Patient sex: M
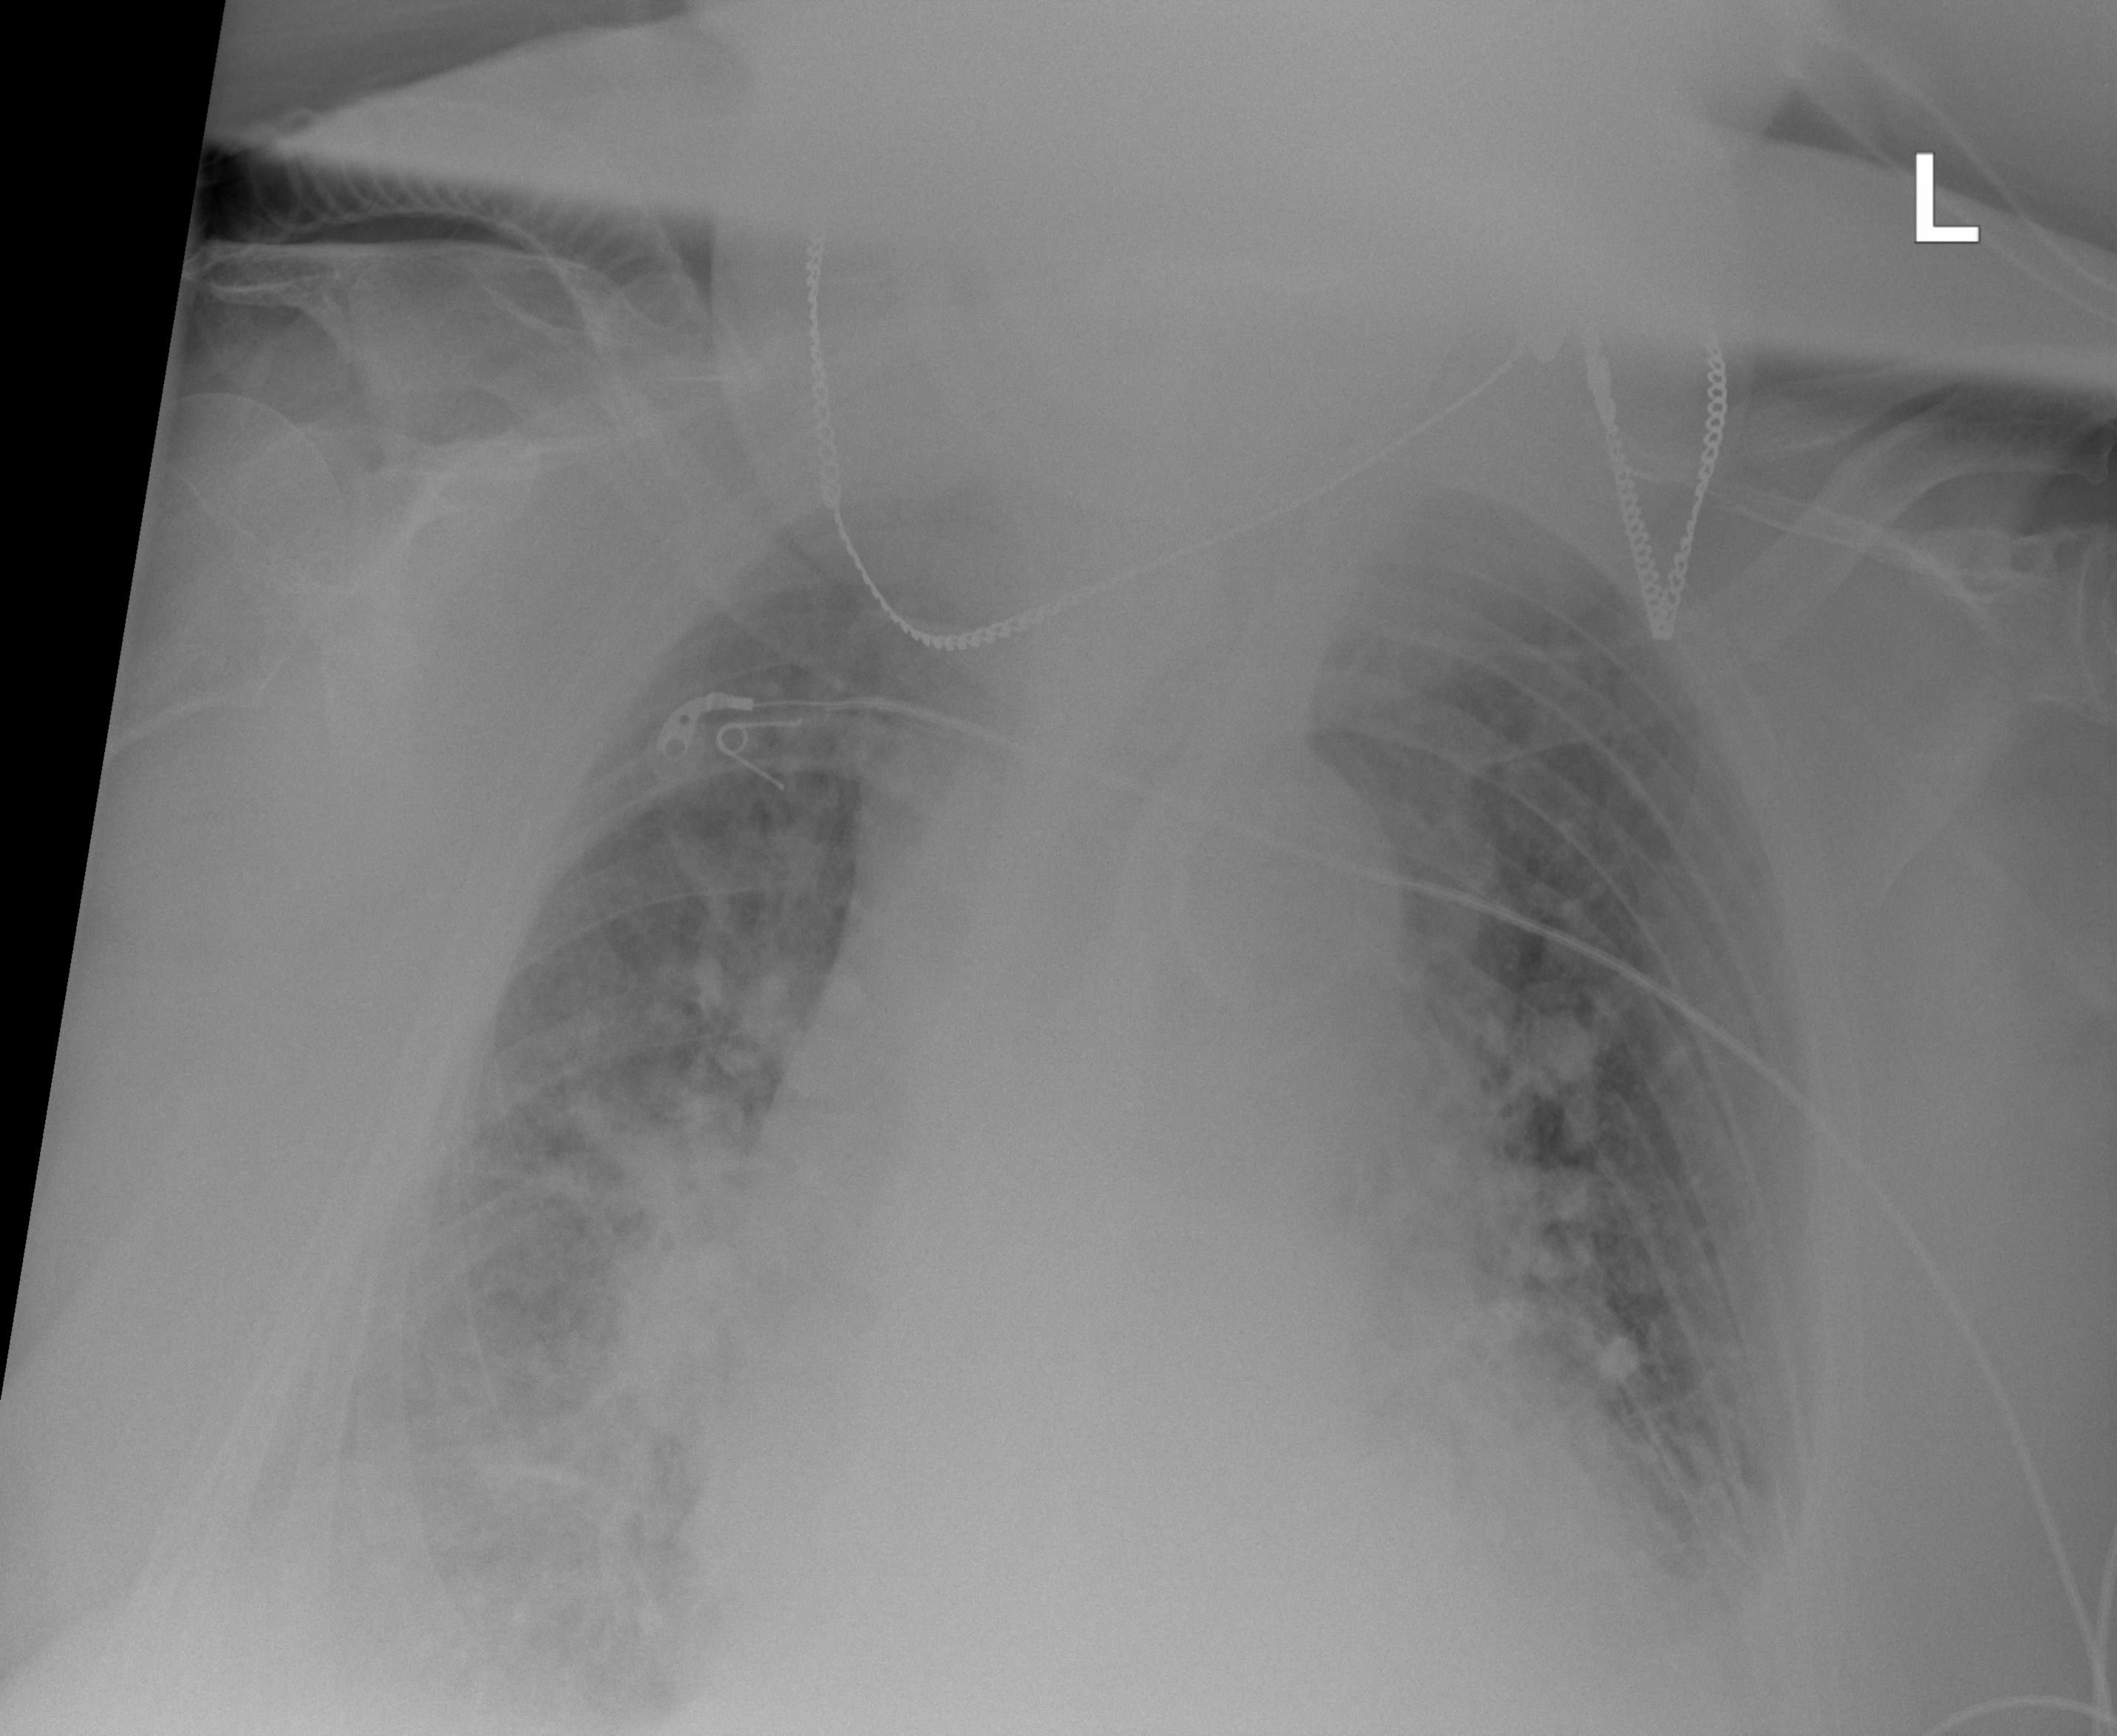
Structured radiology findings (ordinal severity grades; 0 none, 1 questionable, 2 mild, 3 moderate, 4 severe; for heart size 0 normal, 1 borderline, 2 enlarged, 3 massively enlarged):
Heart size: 2
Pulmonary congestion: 3
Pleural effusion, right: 2
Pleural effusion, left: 3
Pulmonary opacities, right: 1
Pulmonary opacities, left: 1
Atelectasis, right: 2
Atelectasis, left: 2